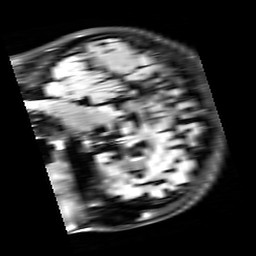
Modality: FLAIR
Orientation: sagittal
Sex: female
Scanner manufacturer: siemens
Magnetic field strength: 3 T
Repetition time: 10 s
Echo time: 0.09 s